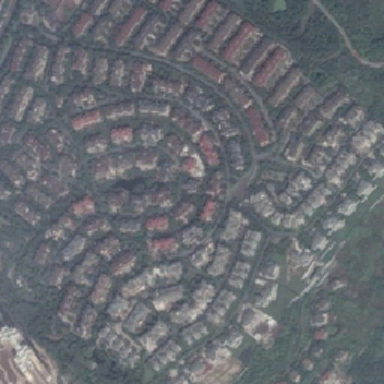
High density residential area surrounded by green trees .